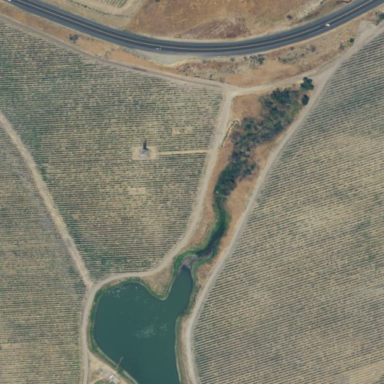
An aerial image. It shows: Vineyard where grapes are grown.